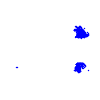
Particle: electron